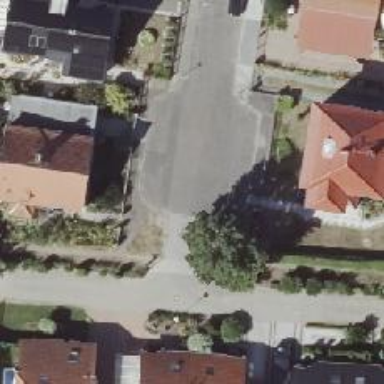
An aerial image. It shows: Footway.